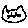
Label: cat